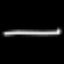
Label: line